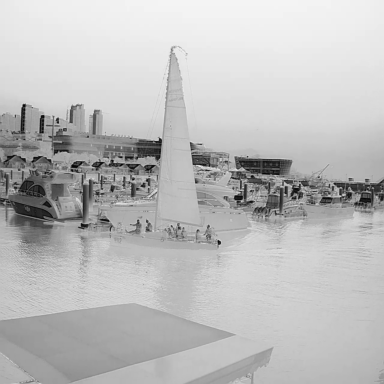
There are five canoes in the infrared image.